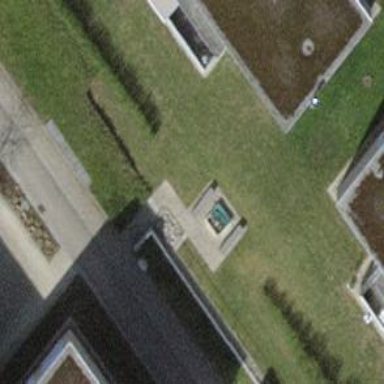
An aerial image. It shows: Concrete bench.